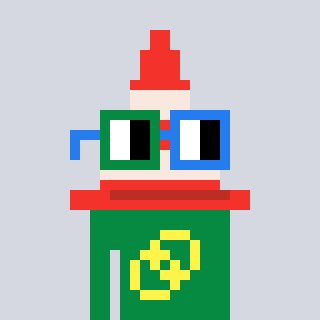
a pixel art character with square green and blue glasses, a cone-shaped head and a green-colored body on a cool background